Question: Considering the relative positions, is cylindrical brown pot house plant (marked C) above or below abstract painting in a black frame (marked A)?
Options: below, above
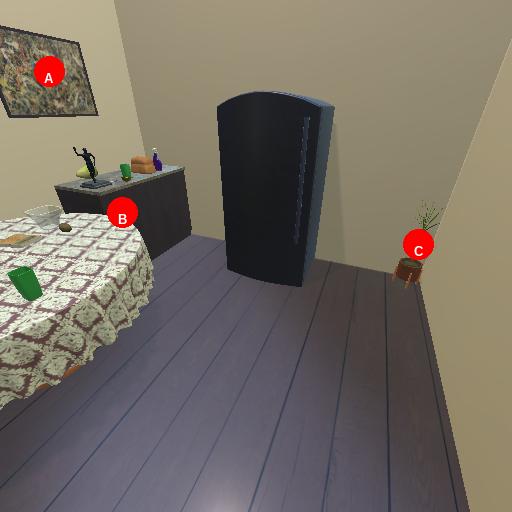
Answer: below